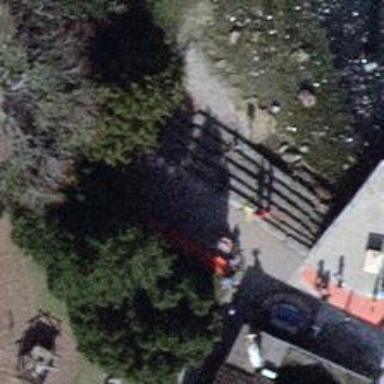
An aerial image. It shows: Red bench.